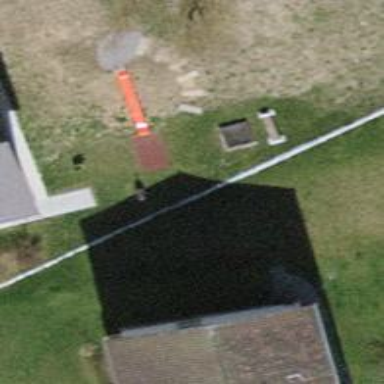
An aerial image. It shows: Playground with slide.